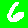
Digit: 6